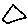
Label: triangle